Fundus camera: zeiss
Shooting center: fovea
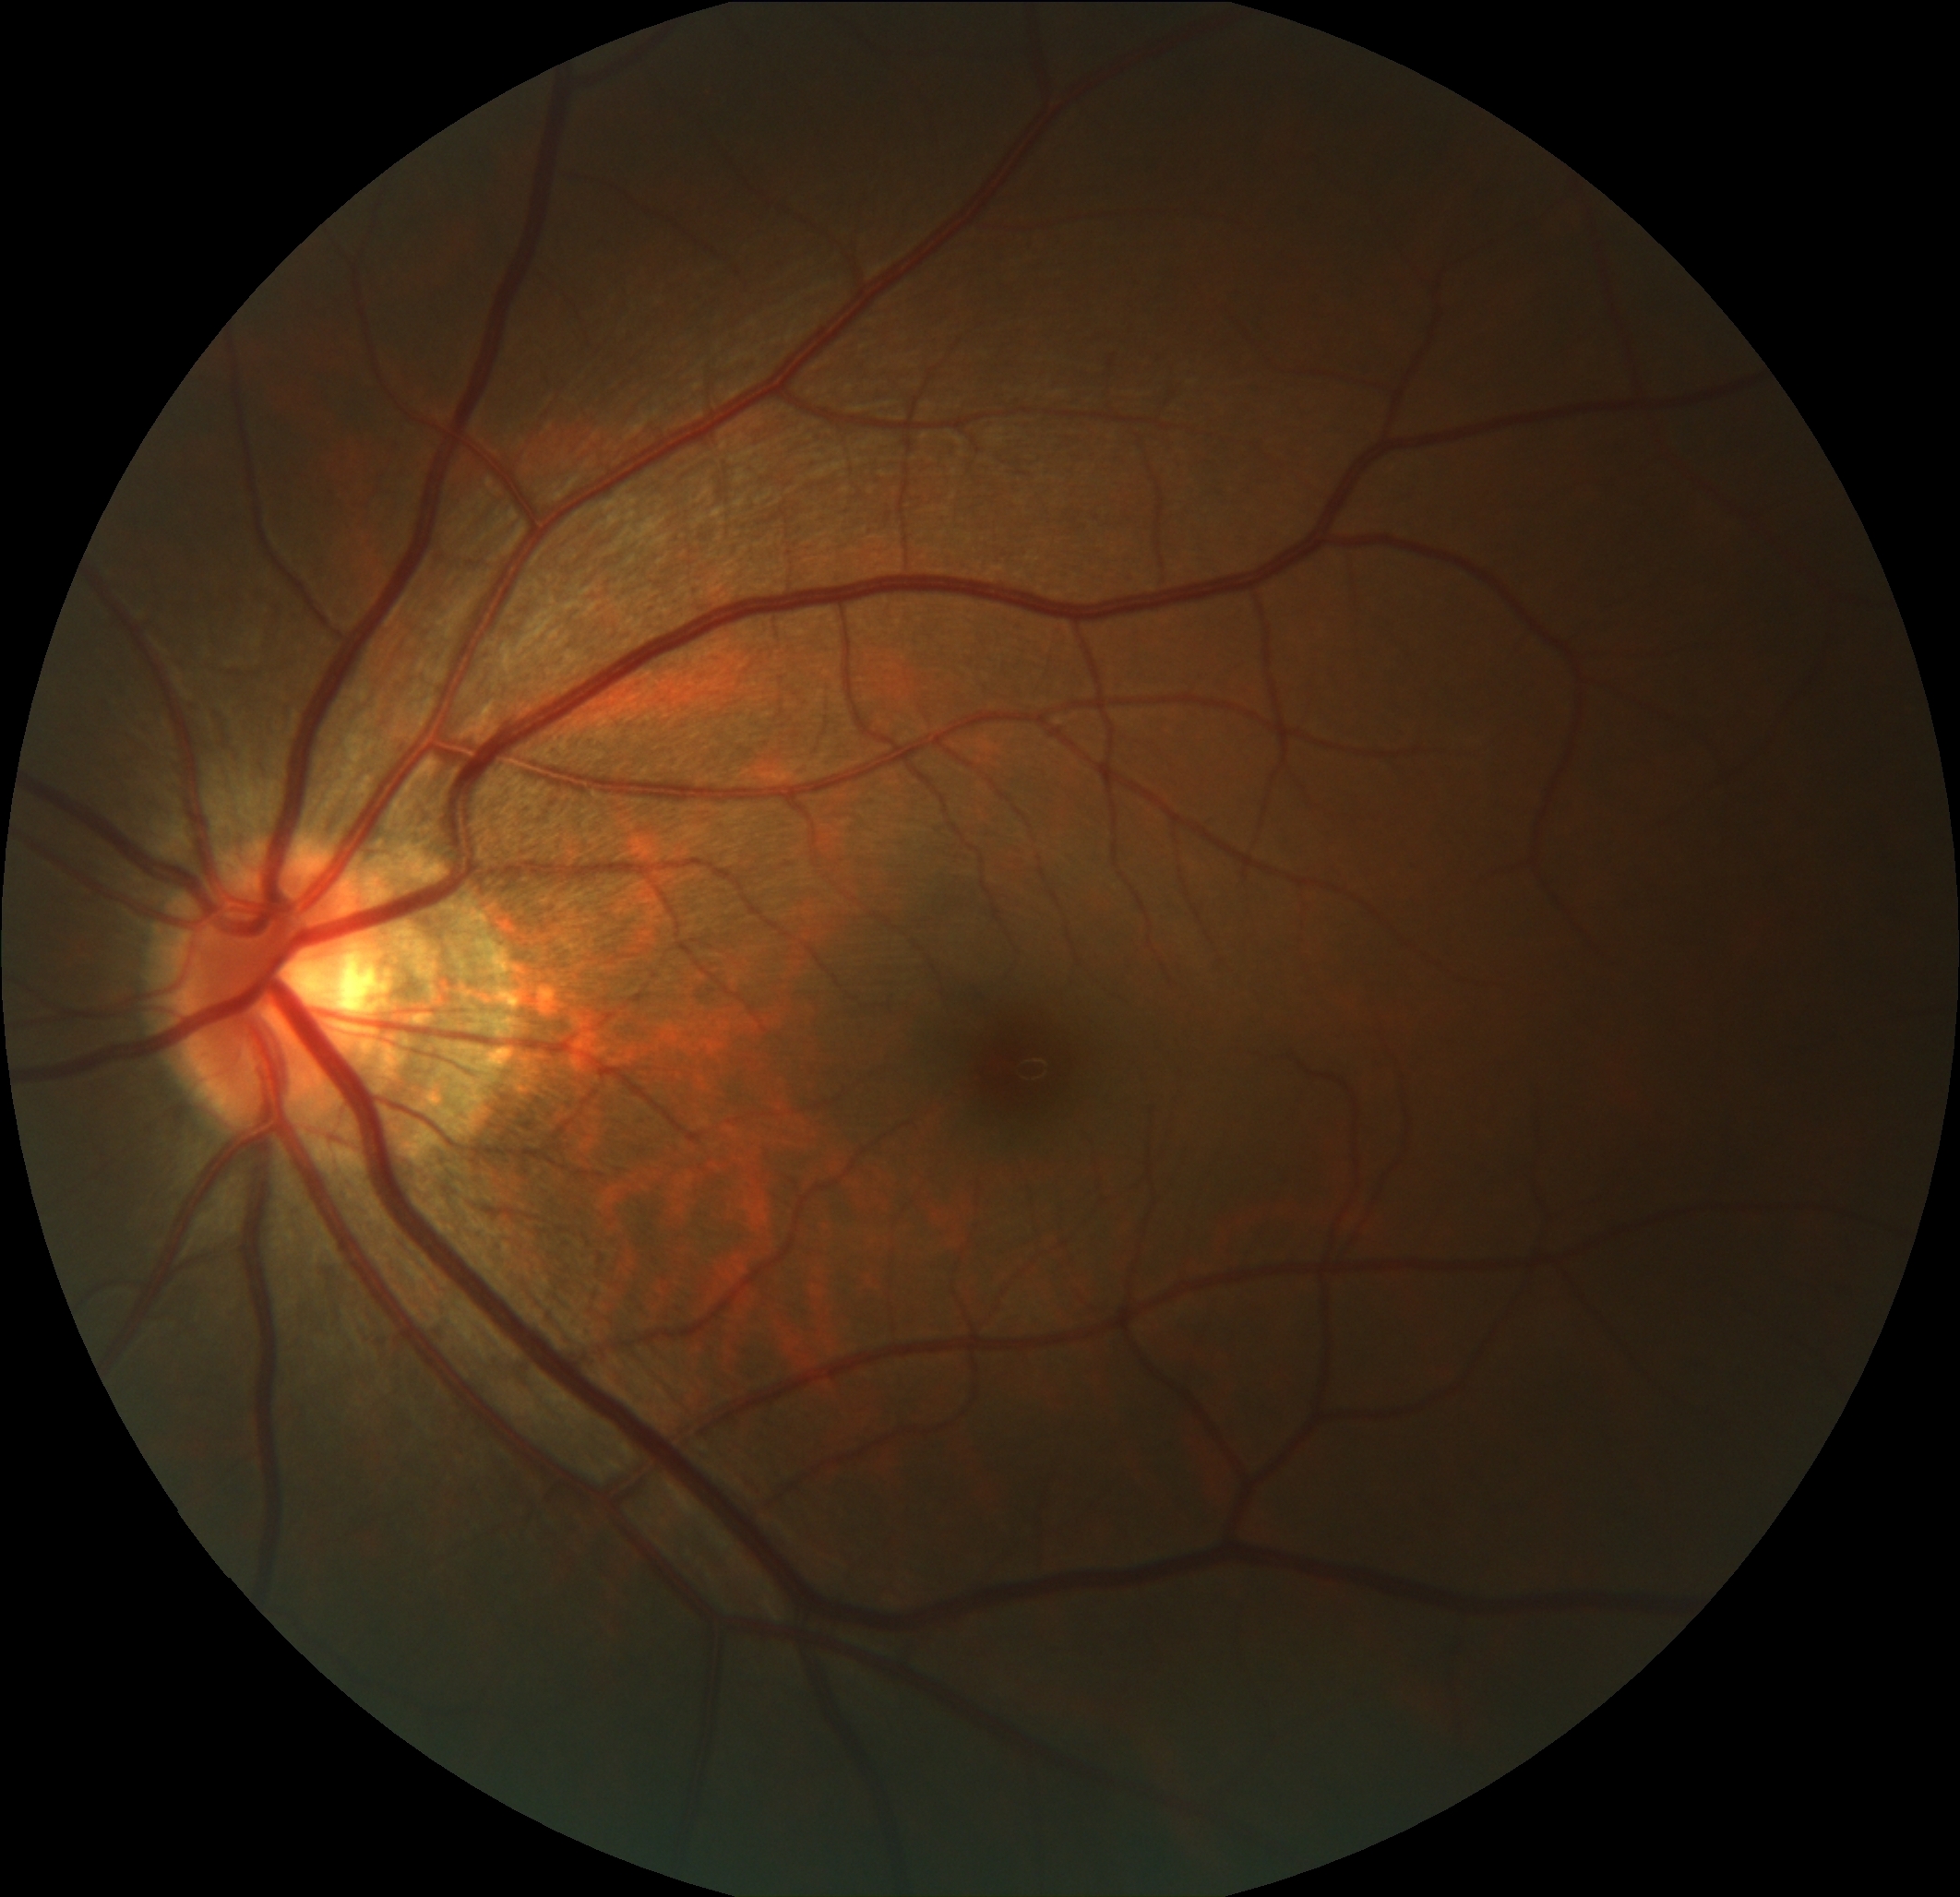
Pathologic myopia: no
Patchy retinal atrophy: present
Retinal detachment: absent